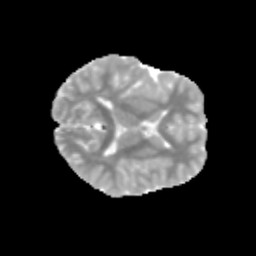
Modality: MD
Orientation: axial
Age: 11
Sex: male
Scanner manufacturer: siemens
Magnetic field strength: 3 T
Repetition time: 3.8 s
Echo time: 0.07 s